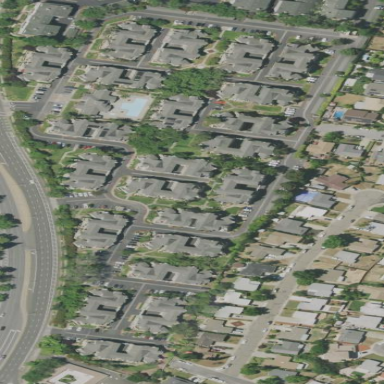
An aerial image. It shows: Residential area with apartments.